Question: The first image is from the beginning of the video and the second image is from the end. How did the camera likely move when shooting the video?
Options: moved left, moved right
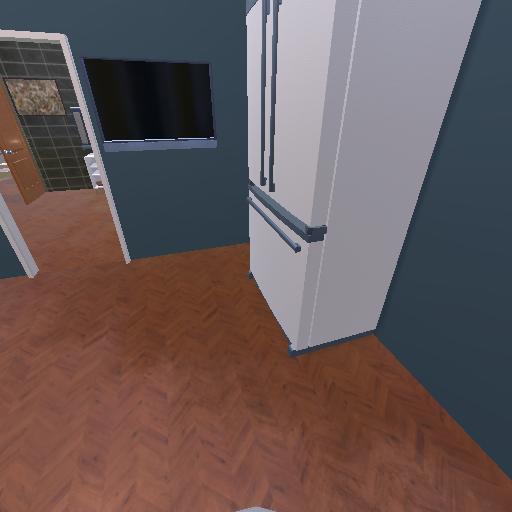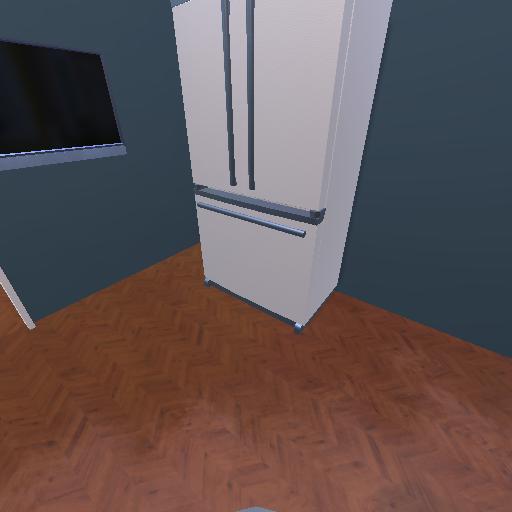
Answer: moved left